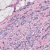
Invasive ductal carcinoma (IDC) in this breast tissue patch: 1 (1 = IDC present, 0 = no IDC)